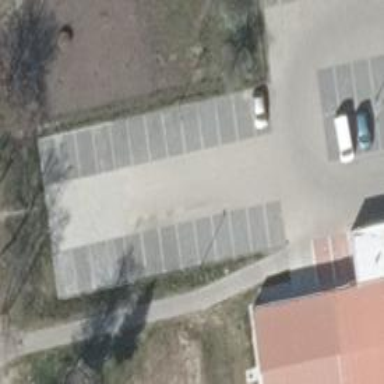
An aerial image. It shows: Parking aisle designated as service road.